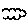
Label: cloud